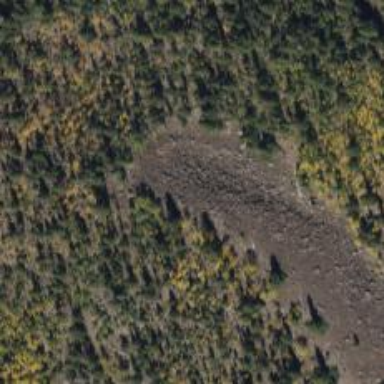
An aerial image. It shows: Natural scree.